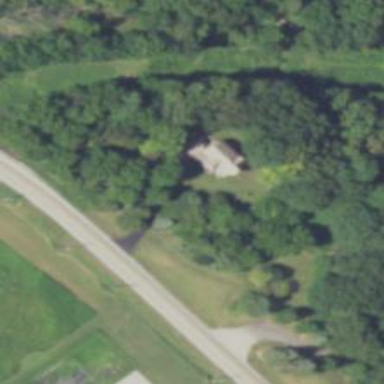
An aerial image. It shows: Driveway.